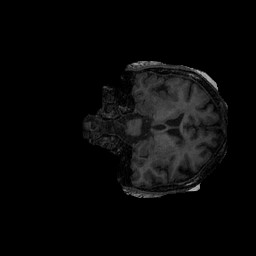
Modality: T1w
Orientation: coronal
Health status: ill
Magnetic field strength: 3 T